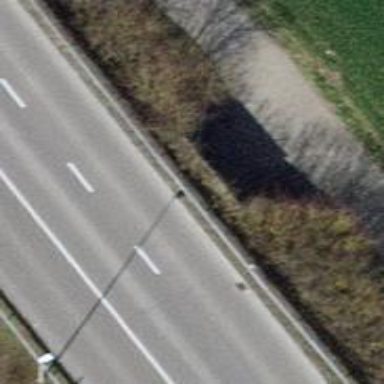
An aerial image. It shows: Asphalt cycleway tunnel with high-quality track.